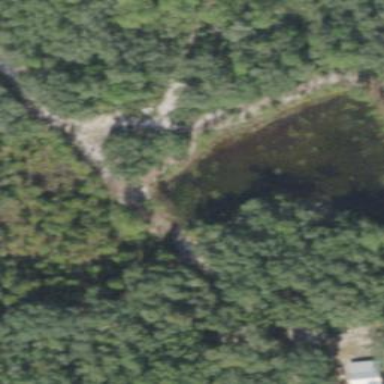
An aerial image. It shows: Beautiful wet meadow natural wetland.